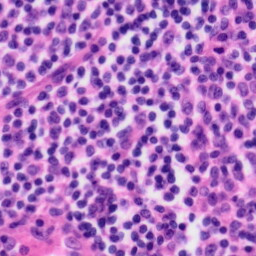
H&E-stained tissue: Tonsil